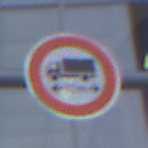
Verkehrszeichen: TatsaechlicheLaenge
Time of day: SunriseSunset
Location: Outdoor (Urban)
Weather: PartlyCloudy
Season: NotSpecified
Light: Natural